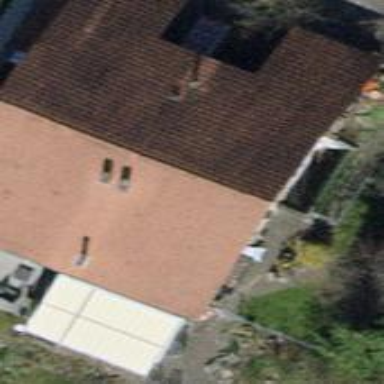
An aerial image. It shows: Semi-detached house with gabled roof.